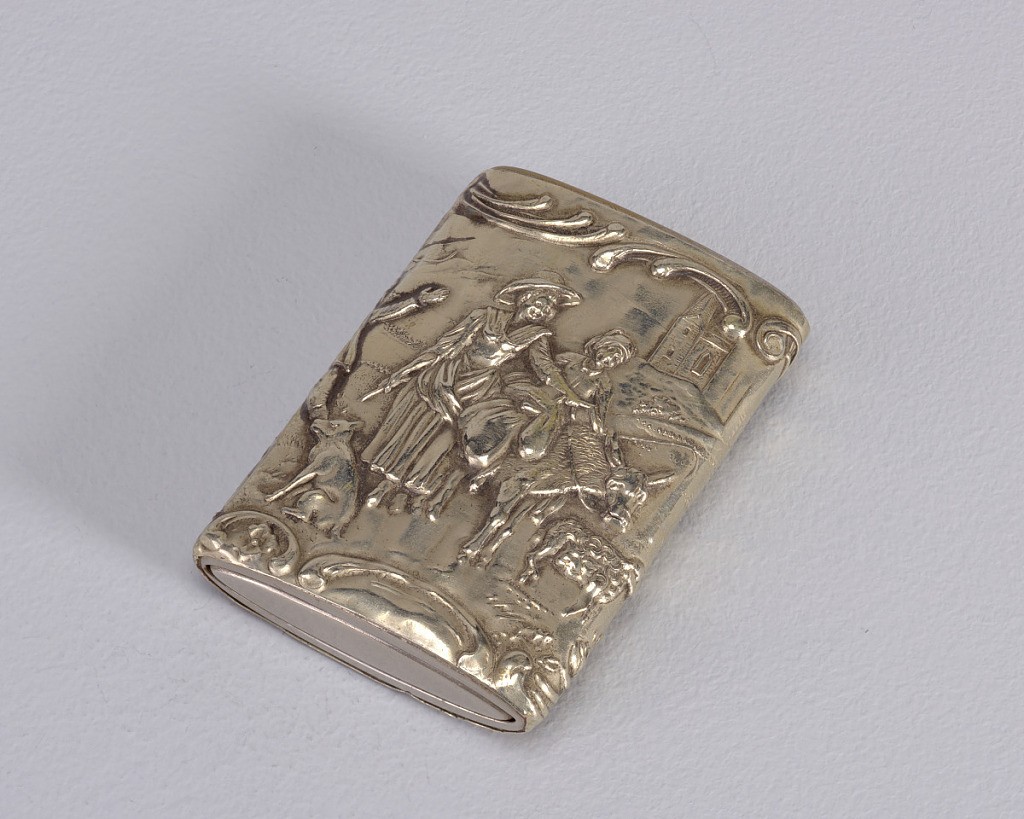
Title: Ice Skater
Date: late 19th century
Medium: Silver-plated metal (possibly alpacca)
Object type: Matchsafe
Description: Oblong, curved sides, featuring raised decoration of male figure skater in 19th century dress, muff over hands, boy on sled, harbor background with sail boats, coastal buildings, all framed by c-scrolls and floral motifs, stamped "ALPACCA" near top, as well as unidentified maker's mark just below. Reverse features pastoral scene with 2 females in 19th century country dress, hoisting bags on to donkey's back, sheep and dog nearby, church in background, all framed by c-scrolls. Interior match container slides out of external, decorated sleeve, small thumb catch near top edge. Striker on top side.